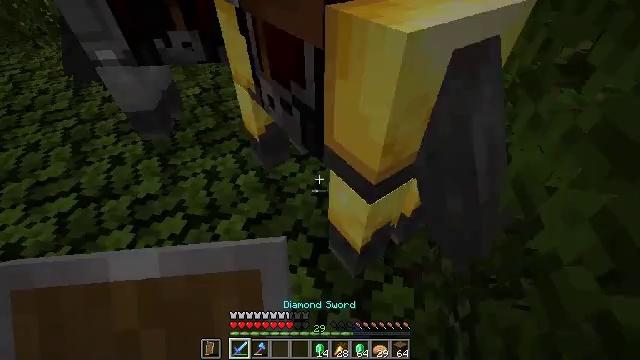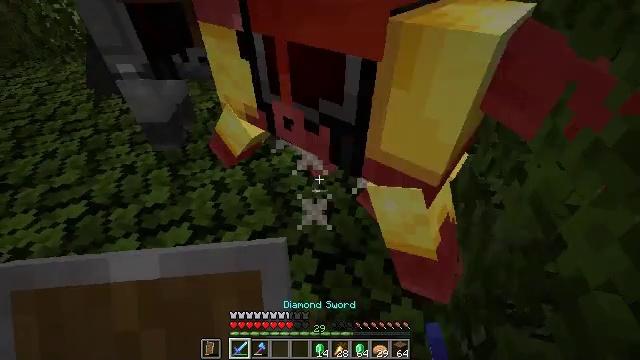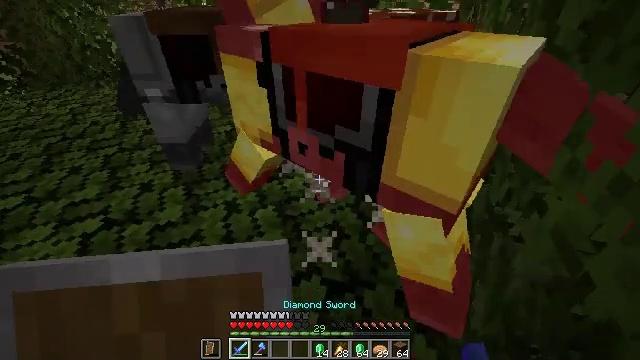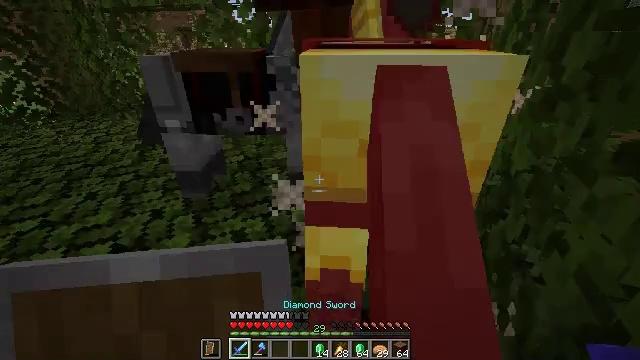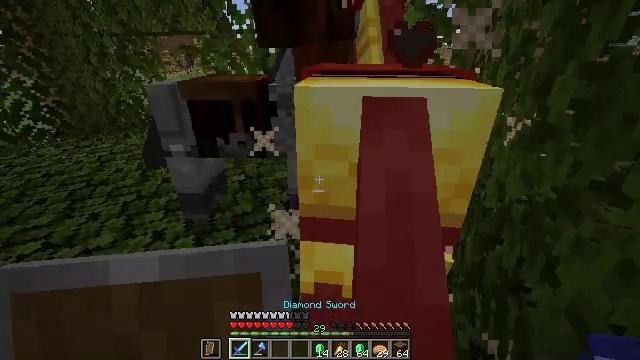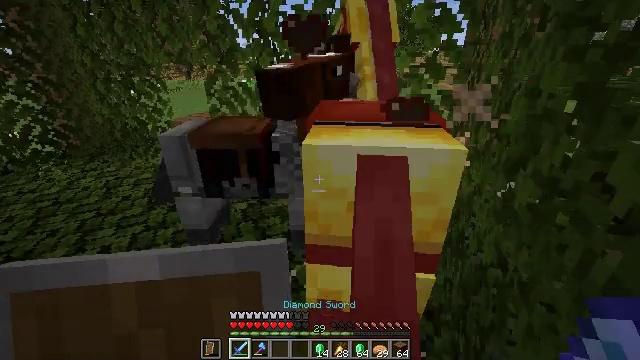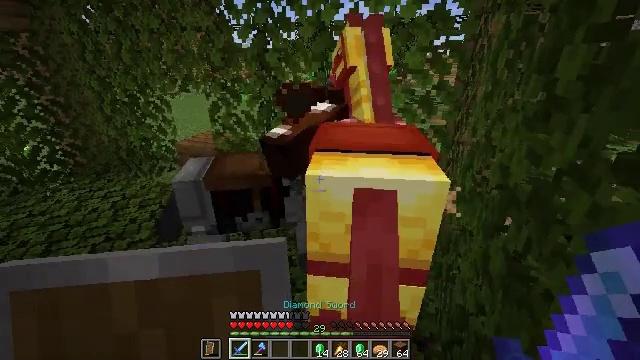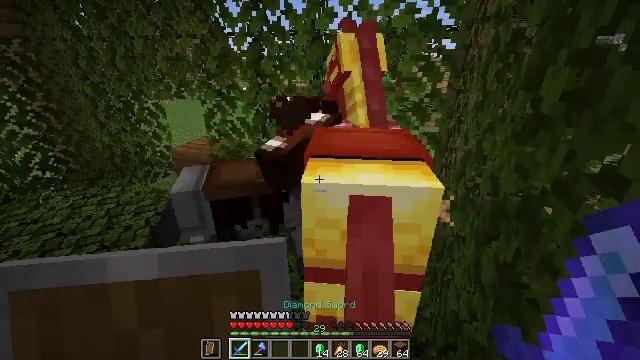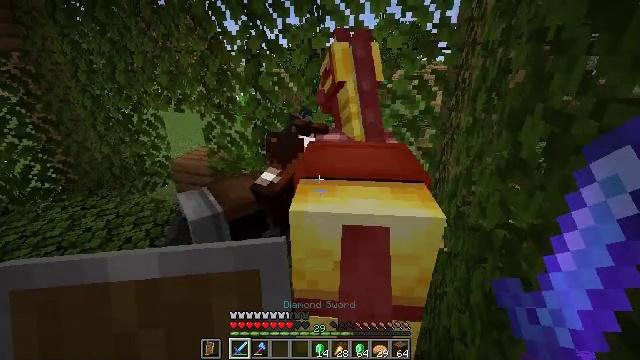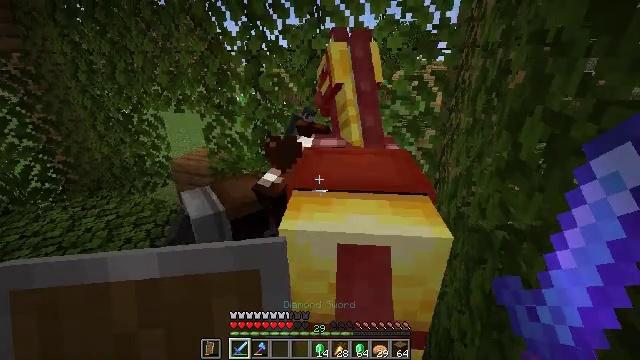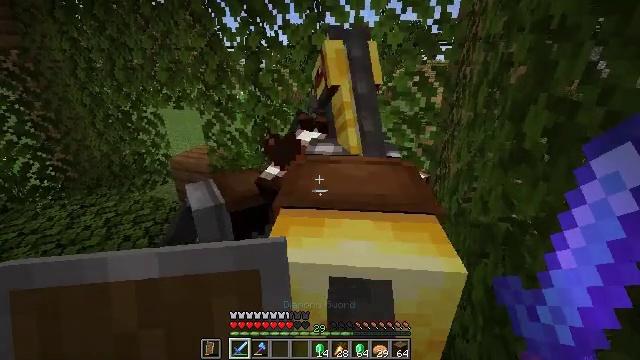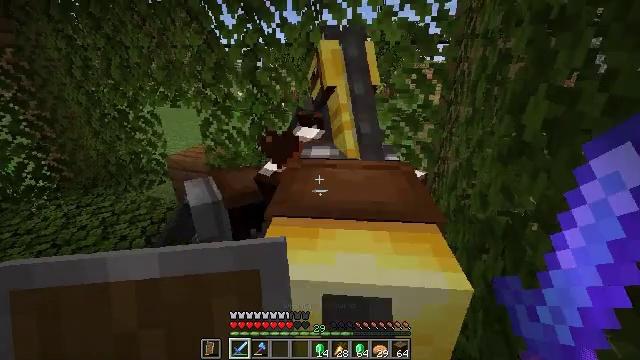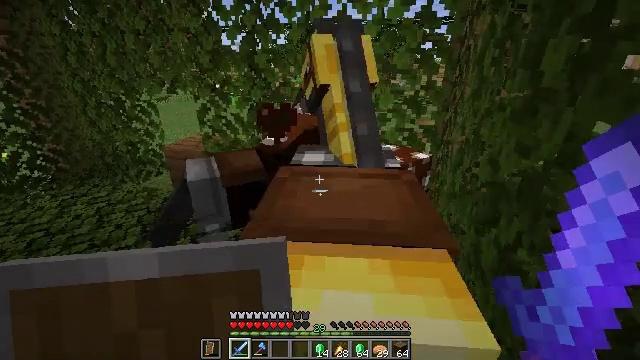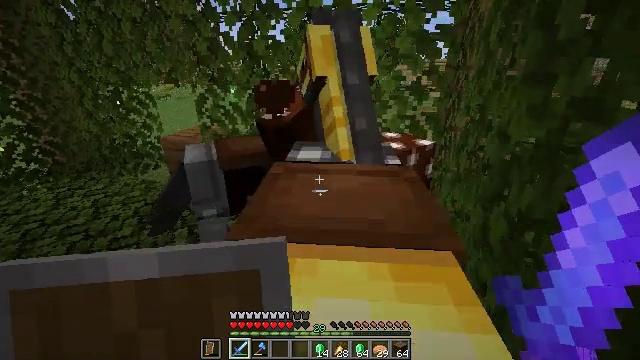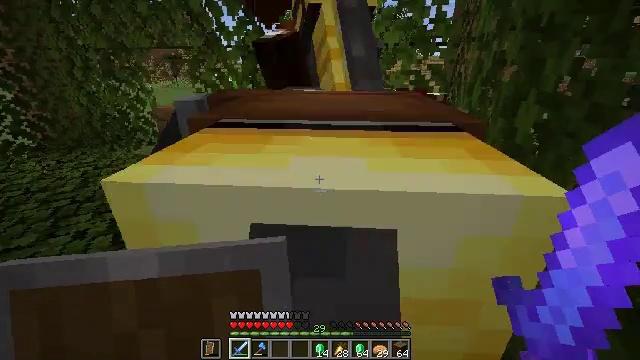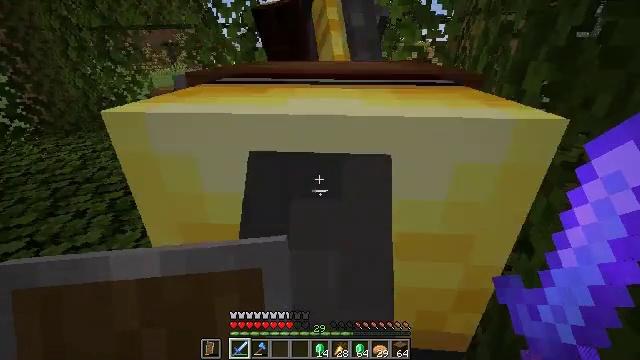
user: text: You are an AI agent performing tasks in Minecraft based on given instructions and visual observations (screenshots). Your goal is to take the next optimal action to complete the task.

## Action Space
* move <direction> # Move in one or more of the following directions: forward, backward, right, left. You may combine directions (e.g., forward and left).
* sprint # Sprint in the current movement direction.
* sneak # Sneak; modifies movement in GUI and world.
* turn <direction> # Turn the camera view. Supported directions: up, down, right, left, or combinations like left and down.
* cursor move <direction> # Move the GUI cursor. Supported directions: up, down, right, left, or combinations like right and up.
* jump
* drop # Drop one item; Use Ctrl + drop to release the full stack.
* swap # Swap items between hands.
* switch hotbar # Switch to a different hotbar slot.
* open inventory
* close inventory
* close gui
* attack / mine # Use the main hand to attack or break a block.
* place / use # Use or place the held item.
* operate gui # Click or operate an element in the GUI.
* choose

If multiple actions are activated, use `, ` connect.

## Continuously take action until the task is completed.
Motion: motion action
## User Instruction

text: Kill mobs.
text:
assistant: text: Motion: turn left and up
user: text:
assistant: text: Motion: turn left and up
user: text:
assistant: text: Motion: turn left and up
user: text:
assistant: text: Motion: turn up, jump
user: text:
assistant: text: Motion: jump
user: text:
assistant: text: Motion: jump
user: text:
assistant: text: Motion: turn right, jump
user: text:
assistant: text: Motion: jump
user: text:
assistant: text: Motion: jump
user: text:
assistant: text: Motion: jump
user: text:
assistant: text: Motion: jump
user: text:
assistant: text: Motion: jump
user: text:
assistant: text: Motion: jump
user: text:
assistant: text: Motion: jump
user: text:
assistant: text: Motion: turn down, jump
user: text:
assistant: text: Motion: turn down, jump
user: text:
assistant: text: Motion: turn down, jump
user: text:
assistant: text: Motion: turn down, jump
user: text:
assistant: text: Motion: jump
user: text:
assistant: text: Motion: jump
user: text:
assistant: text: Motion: jump
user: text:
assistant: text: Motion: jump
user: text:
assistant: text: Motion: turn down, attack / mine, jump
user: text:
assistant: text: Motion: turn down, attack / mine, jump
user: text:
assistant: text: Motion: attack / mine, jump
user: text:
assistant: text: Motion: attack / mine, jump
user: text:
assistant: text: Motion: turn up, jump
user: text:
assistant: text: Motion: jump